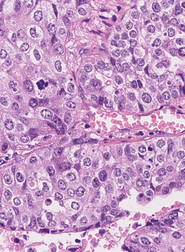
Tumor epithelial tissue: yes
Tumor-associated stroma tissue: yes
Normal tissue: no